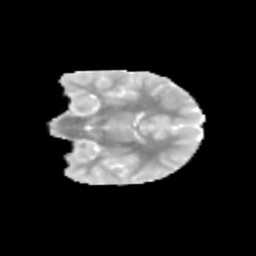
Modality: MD
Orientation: coronal
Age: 11
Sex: female
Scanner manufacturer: siemens
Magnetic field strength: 3 T
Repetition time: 3.8 s
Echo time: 0.07 s